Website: crate-barrel
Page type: payment
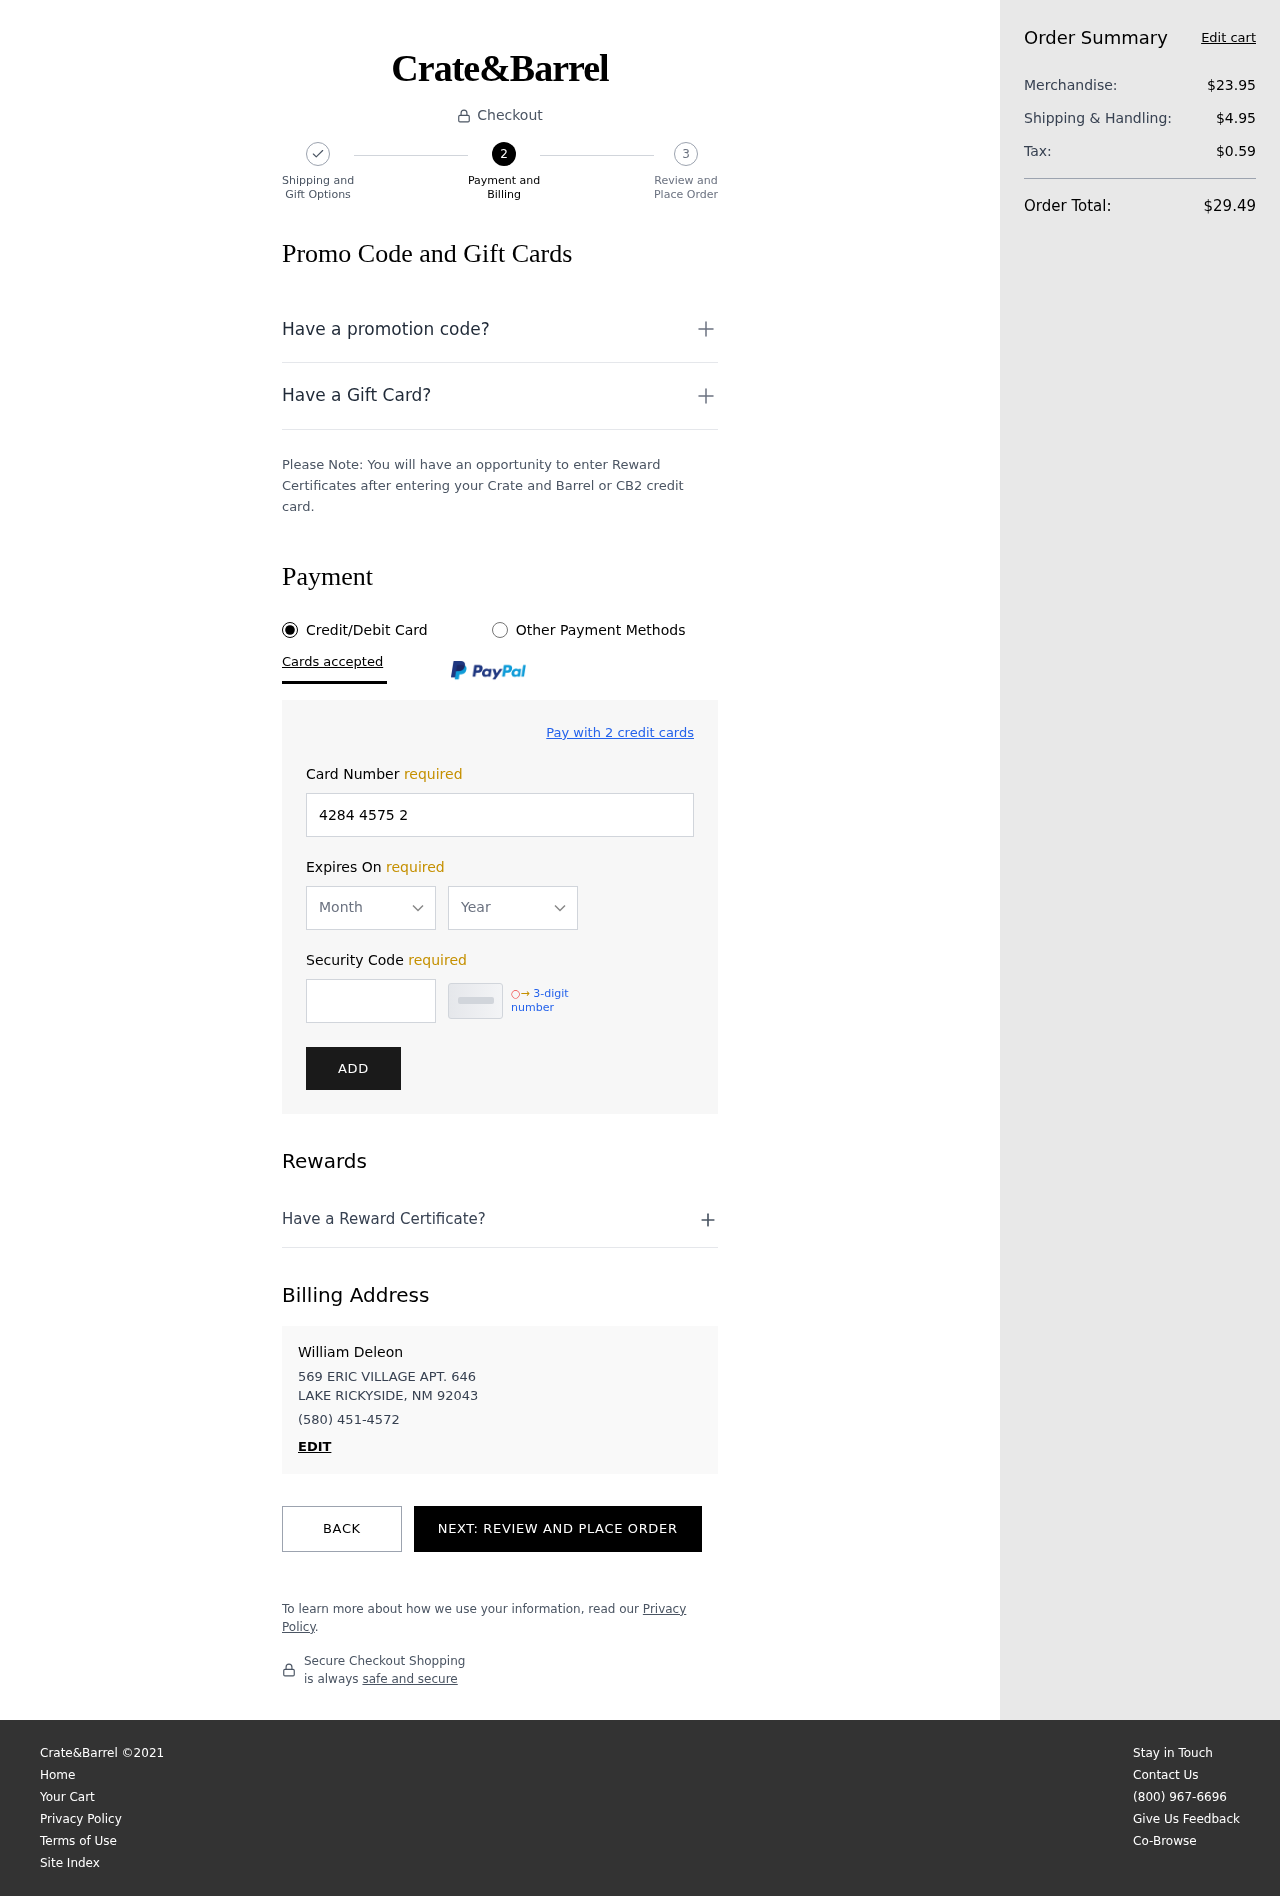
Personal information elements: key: PII_CARD_EXPIRY_MONTH
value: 12
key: PII_CARD_EXPIRY_YEAR
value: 30
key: PII_CITY_STATE_ZIP
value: LAKE RICKYSIDE, NM 92043
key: PII_FULLNAME
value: William Deleon
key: PII_PHONE
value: (580) 451-4572
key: PII_STREET
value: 569 ERIC VILLAGE APT. 646
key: PII_CARD_NUMBER
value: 4284 4575 2414 5381
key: PII_CARD_CVV
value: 176
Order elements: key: ORDER_SUBTOTAL
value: $23.95
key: ORDER_SHIPPING_COST
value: $4.95
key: ORDER_TAX
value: $0.59
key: ORDER_TOTAL
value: $29.49